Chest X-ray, AP view. Patient: 19 years old, sex F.
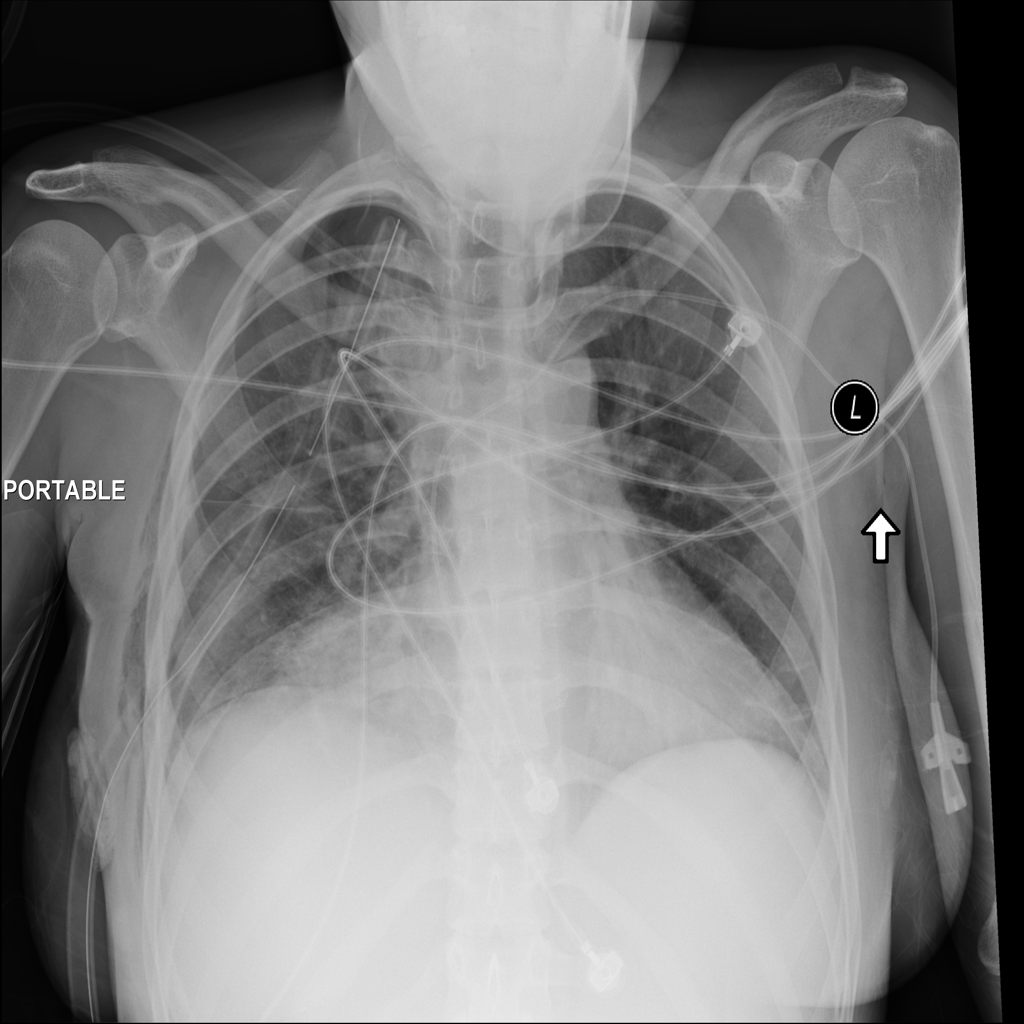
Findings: No Finding